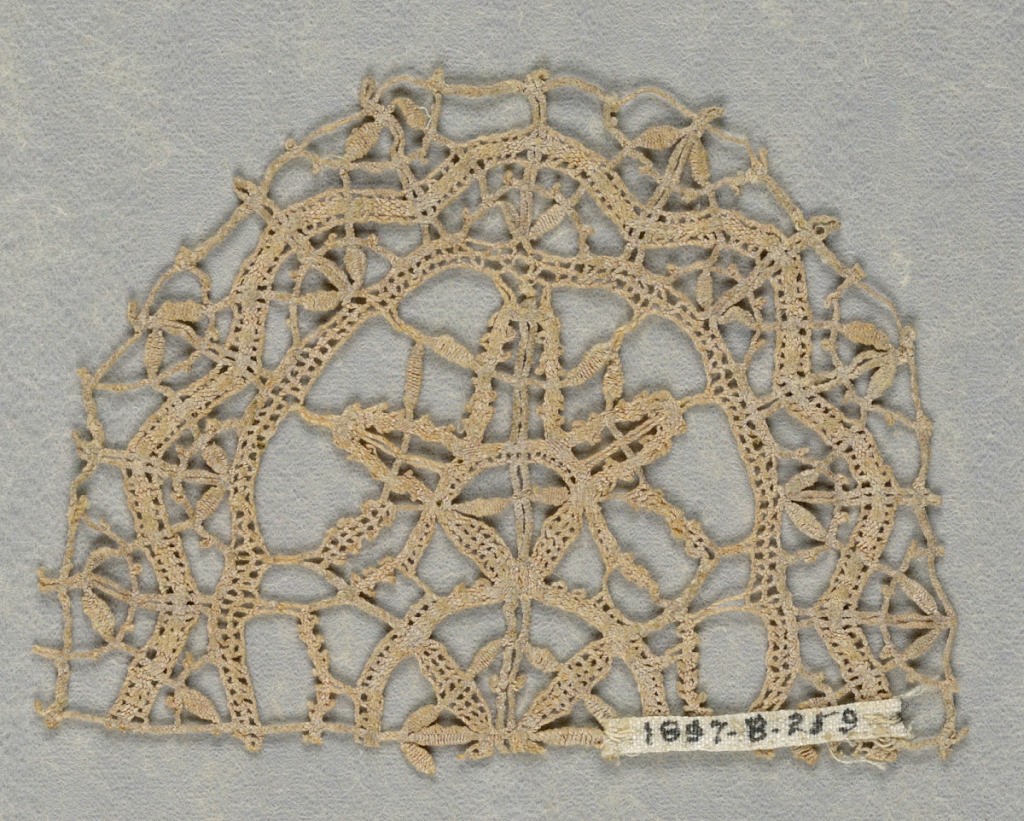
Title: Fragment
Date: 16th century
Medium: linen Technique: bobbin lace (continuous braid-like)
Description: Fragment with one semicircular rounded point in a geometric design.